Question: I'm trying to create a bar chart with D3.js using JSON data. It seems most of the tutorials use either tsv or csv formats, so i haven't been able to find a suitable answer for my problem.
I cannot display columns evenly spaced within the chart area using the d3 function rangeBands(...). Instead they appear stacked on top of each other.
'''
var jsonData = [
{"Aluno":"Daniel","Presencas":1,"Media":5,"Cadeira":"A"},
{"Aluno":"Daniel","Presencas":2,"Media":4,"Cadeira":"B"},
{"Aluno":"Daniel","Presencas":3,"Media":3,"Cadeira":"C"},
{"Aluno":"Daniel","Presencas":4,"Media":2,"Cadeira":"D"},
{"Aluno":"Daniel","Presencas":5,"Media":1,"Cadeira":"E"},
];
'''
'''
var x = d3.scale.ordinal().rangeRoundBands([0, width], .1);
var y0 = d3.scale.linear().domain([0, 20]).range([height, 0]),
y1 = d3.scale.linear().domain([0, 100]).range([height, 0]);
'''
'''
bars = svg.selectAll(".bar").data(jsonData).enter();
x.domain([0, jsonData.length]);
bars.append("rect")
.attr("class", "bar1")
.attr("x", function(d) {
return x(d.Cadeira);
})
.attr("width", x.rangeBand()/2)
.attr("y", function(d) {
return y0(d.Presencas);
})
.attr("height", function(d,i,j) {
return height - y0(d.Presencas);
});
'''

I realize (or at least i think i do) that the problem is that I'm applying the scale "x" to each individual data item in jsonData (and not the whole set) like so:
'''
.attr("x", function(d) {
return x(d.Cadeira);
})
'''
, and hence the columns cant get evenly spaced (because it only spaces 1 element at a time). Is this correct?
How can i correct this?
Thank you for your time.
Solved the problem by correctly adding the domain to "x" thanks to vraiment's answer.
'''
x.domain(jsonData.map(function(d){return d.Cadeira;}));
'''
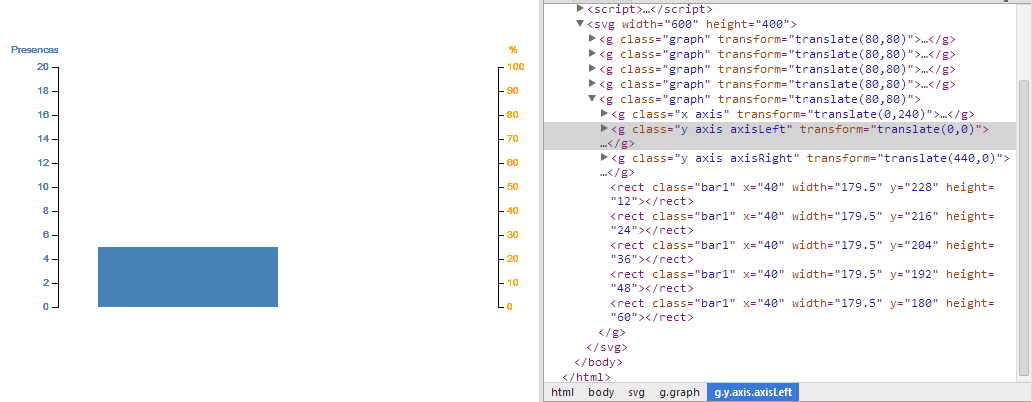
Answer: Maybe you are not initializing the xScale domain (correctly).
Something like
> > x.domain(["A","B","C","D","E"])